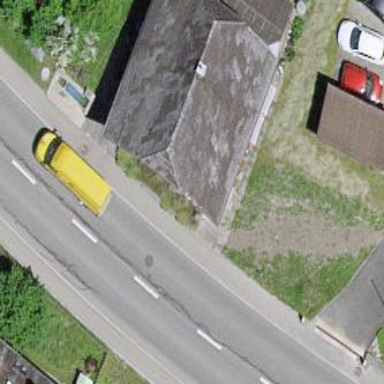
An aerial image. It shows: Residential building.